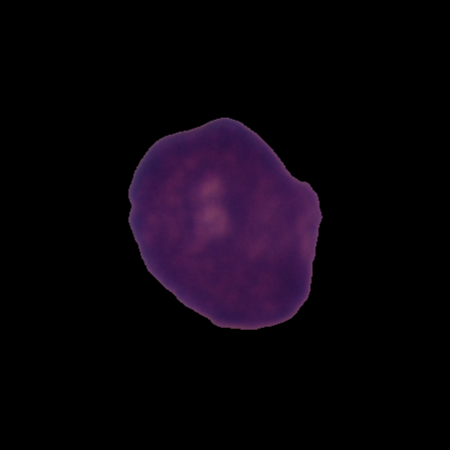
Label: healthy